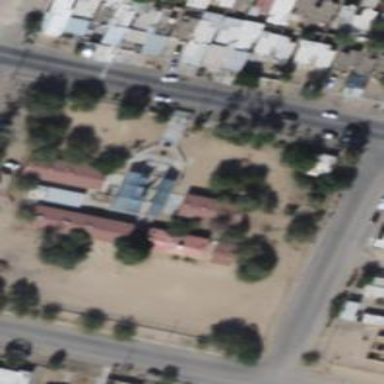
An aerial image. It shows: School.